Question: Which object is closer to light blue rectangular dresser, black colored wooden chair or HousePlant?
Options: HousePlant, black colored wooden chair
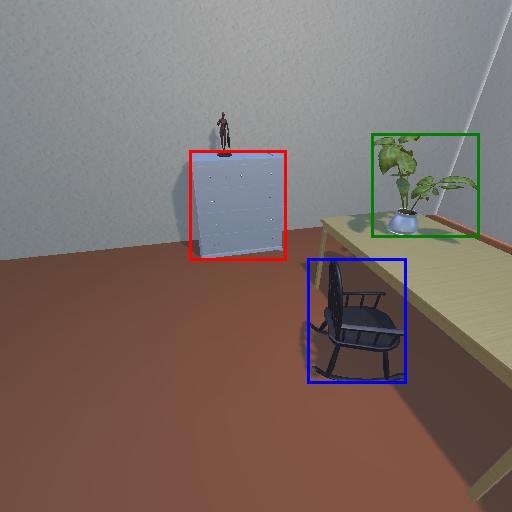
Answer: HousePlant